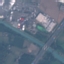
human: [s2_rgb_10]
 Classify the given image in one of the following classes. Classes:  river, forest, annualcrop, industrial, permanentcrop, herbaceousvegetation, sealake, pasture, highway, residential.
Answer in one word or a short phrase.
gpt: Highway